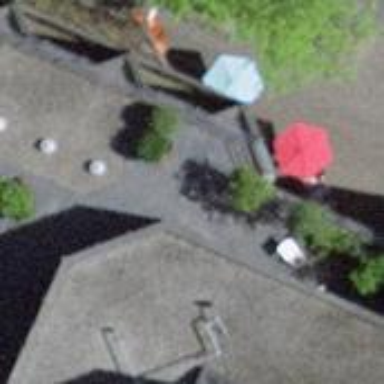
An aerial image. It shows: Café.